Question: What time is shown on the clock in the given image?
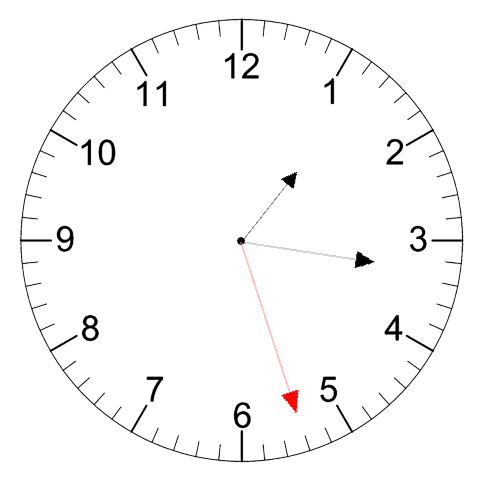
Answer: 01:16:27